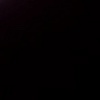
Label: space